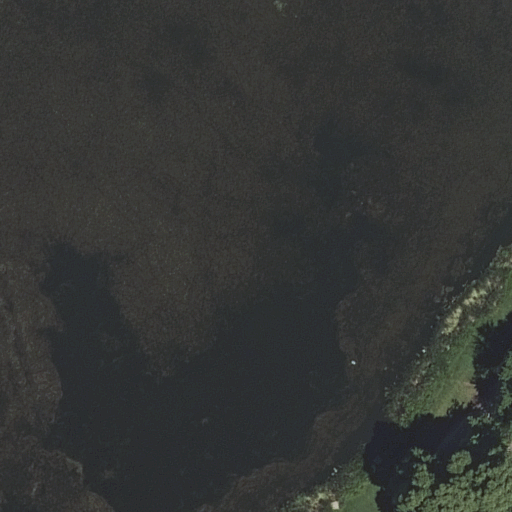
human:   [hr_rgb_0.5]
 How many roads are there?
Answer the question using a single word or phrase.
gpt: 1

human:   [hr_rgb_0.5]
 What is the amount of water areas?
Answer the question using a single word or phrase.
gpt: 1

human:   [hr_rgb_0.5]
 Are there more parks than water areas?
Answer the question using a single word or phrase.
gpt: no

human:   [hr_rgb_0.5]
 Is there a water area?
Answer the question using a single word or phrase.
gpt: yes

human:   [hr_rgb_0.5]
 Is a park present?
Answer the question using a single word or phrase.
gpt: yes

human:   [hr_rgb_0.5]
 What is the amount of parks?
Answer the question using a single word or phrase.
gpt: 1

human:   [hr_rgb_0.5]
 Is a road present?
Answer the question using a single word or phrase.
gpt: yes

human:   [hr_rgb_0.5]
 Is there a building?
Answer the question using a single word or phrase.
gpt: no

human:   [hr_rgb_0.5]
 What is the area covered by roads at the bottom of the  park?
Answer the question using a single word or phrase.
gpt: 0m2

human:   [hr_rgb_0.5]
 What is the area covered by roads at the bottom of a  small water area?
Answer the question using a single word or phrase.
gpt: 0m2

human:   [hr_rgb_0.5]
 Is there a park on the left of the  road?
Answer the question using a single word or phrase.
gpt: yes

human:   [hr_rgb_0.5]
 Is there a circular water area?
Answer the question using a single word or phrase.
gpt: no

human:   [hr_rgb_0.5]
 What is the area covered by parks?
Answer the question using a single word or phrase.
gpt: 203m2

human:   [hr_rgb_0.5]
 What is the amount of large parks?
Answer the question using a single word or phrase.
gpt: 0

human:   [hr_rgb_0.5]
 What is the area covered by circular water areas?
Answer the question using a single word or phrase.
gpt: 0m2

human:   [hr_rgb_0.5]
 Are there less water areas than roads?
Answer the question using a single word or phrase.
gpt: no

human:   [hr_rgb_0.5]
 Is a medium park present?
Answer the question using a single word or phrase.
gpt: yes

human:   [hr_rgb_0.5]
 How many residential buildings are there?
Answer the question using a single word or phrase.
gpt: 0

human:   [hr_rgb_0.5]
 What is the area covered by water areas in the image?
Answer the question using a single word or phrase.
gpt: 9583m2

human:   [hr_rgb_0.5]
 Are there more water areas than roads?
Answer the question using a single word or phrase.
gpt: no

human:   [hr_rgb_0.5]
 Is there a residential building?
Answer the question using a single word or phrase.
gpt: no

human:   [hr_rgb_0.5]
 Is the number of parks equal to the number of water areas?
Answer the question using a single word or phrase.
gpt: yes

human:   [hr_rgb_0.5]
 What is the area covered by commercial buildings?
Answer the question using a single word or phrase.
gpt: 0m2

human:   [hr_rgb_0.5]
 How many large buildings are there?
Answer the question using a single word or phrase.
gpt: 0

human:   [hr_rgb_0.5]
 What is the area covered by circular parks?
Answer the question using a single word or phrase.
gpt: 0m2

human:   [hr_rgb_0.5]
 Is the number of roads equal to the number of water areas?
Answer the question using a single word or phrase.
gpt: yes

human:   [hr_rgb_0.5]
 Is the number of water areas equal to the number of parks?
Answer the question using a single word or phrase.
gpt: yes

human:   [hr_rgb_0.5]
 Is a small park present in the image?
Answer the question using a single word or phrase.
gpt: no

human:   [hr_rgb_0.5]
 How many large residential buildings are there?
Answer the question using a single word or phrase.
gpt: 0

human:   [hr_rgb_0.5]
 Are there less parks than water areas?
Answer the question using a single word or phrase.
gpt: no

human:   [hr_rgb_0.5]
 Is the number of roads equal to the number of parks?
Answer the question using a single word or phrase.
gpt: yes

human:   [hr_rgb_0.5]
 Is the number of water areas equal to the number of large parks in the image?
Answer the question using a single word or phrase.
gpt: no

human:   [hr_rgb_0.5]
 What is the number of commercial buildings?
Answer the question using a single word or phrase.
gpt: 0

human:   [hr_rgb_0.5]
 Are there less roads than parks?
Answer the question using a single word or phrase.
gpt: no

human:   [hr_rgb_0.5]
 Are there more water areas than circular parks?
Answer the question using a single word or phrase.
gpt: yes

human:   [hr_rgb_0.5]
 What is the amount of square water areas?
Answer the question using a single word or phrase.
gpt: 0

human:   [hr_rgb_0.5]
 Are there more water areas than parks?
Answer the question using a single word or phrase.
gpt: no

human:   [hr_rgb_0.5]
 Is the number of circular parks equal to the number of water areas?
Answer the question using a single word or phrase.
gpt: no

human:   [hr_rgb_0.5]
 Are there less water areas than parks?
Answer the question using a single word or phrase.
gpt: no

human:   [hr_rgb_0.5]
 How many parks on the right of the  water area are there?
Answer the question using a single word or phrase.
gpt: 0

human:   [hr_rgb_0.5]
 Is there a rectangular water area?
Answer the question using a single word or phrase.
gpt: no

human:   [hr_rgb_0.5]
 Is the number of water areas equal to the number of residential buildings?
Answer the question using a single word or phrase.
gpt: no

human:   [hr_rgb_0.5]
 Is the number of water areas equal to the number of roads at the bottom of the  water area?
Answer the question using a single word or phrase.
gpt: yes

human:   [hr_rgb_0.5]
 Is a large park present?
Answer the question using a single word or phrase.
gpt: no

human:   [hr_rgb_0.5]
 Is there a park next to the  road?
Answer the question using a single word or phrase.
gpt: yes

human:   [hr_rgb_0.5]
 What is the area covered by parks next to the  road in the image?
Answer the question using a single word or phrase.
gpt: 203m2

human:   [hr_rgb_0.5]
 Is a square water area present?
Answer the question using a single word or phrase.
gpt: no

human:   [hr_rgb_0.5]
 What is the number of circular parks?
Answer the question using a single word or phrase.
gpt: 0

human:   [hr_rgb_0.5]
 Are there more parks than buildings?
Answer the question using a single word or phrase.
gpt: yes

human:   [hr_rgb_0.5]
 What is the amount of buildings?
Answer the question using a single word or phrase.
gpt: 0

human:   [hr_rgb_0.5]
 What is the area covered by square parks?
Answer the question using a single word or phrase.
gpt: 0m2

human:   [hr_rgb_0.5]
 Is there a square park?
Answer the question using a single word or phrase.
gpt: no

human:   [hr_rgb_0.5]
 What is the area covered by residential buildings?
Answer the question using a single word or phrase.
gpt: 0m2

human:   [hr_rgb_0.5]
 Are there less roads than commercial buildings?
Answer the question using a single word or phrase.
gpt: no

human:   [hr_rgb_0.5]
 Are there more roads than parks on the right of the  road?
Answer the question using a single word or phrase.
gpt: yes

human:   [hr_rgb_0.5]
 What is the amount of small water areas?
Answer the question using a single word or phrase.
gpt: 0

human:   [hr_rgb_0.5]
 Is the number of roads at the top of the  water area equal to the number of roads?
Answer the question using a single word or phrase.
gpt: no

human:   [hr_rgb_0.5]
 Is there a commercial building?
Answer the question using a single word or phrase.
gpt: no

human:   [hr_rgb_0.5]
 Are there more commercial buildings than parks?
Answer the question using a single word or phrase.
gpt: no

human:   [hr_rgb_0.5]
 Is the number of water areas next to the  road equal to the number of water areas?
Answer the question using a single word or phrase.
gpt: yes

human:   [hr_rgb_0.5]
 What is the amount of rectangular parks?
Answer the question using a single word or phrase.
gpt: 1

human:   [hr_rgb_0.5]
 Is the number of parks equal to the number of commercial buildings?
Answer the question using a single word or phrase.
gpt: no

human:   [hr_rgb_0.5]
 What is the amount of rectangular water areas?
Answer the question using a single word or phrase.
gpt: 0

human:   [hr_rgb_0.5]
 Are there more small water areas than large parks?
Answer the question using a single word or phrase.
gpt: no